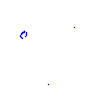
Particle: kaon